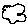
Label: cloud